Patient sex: F
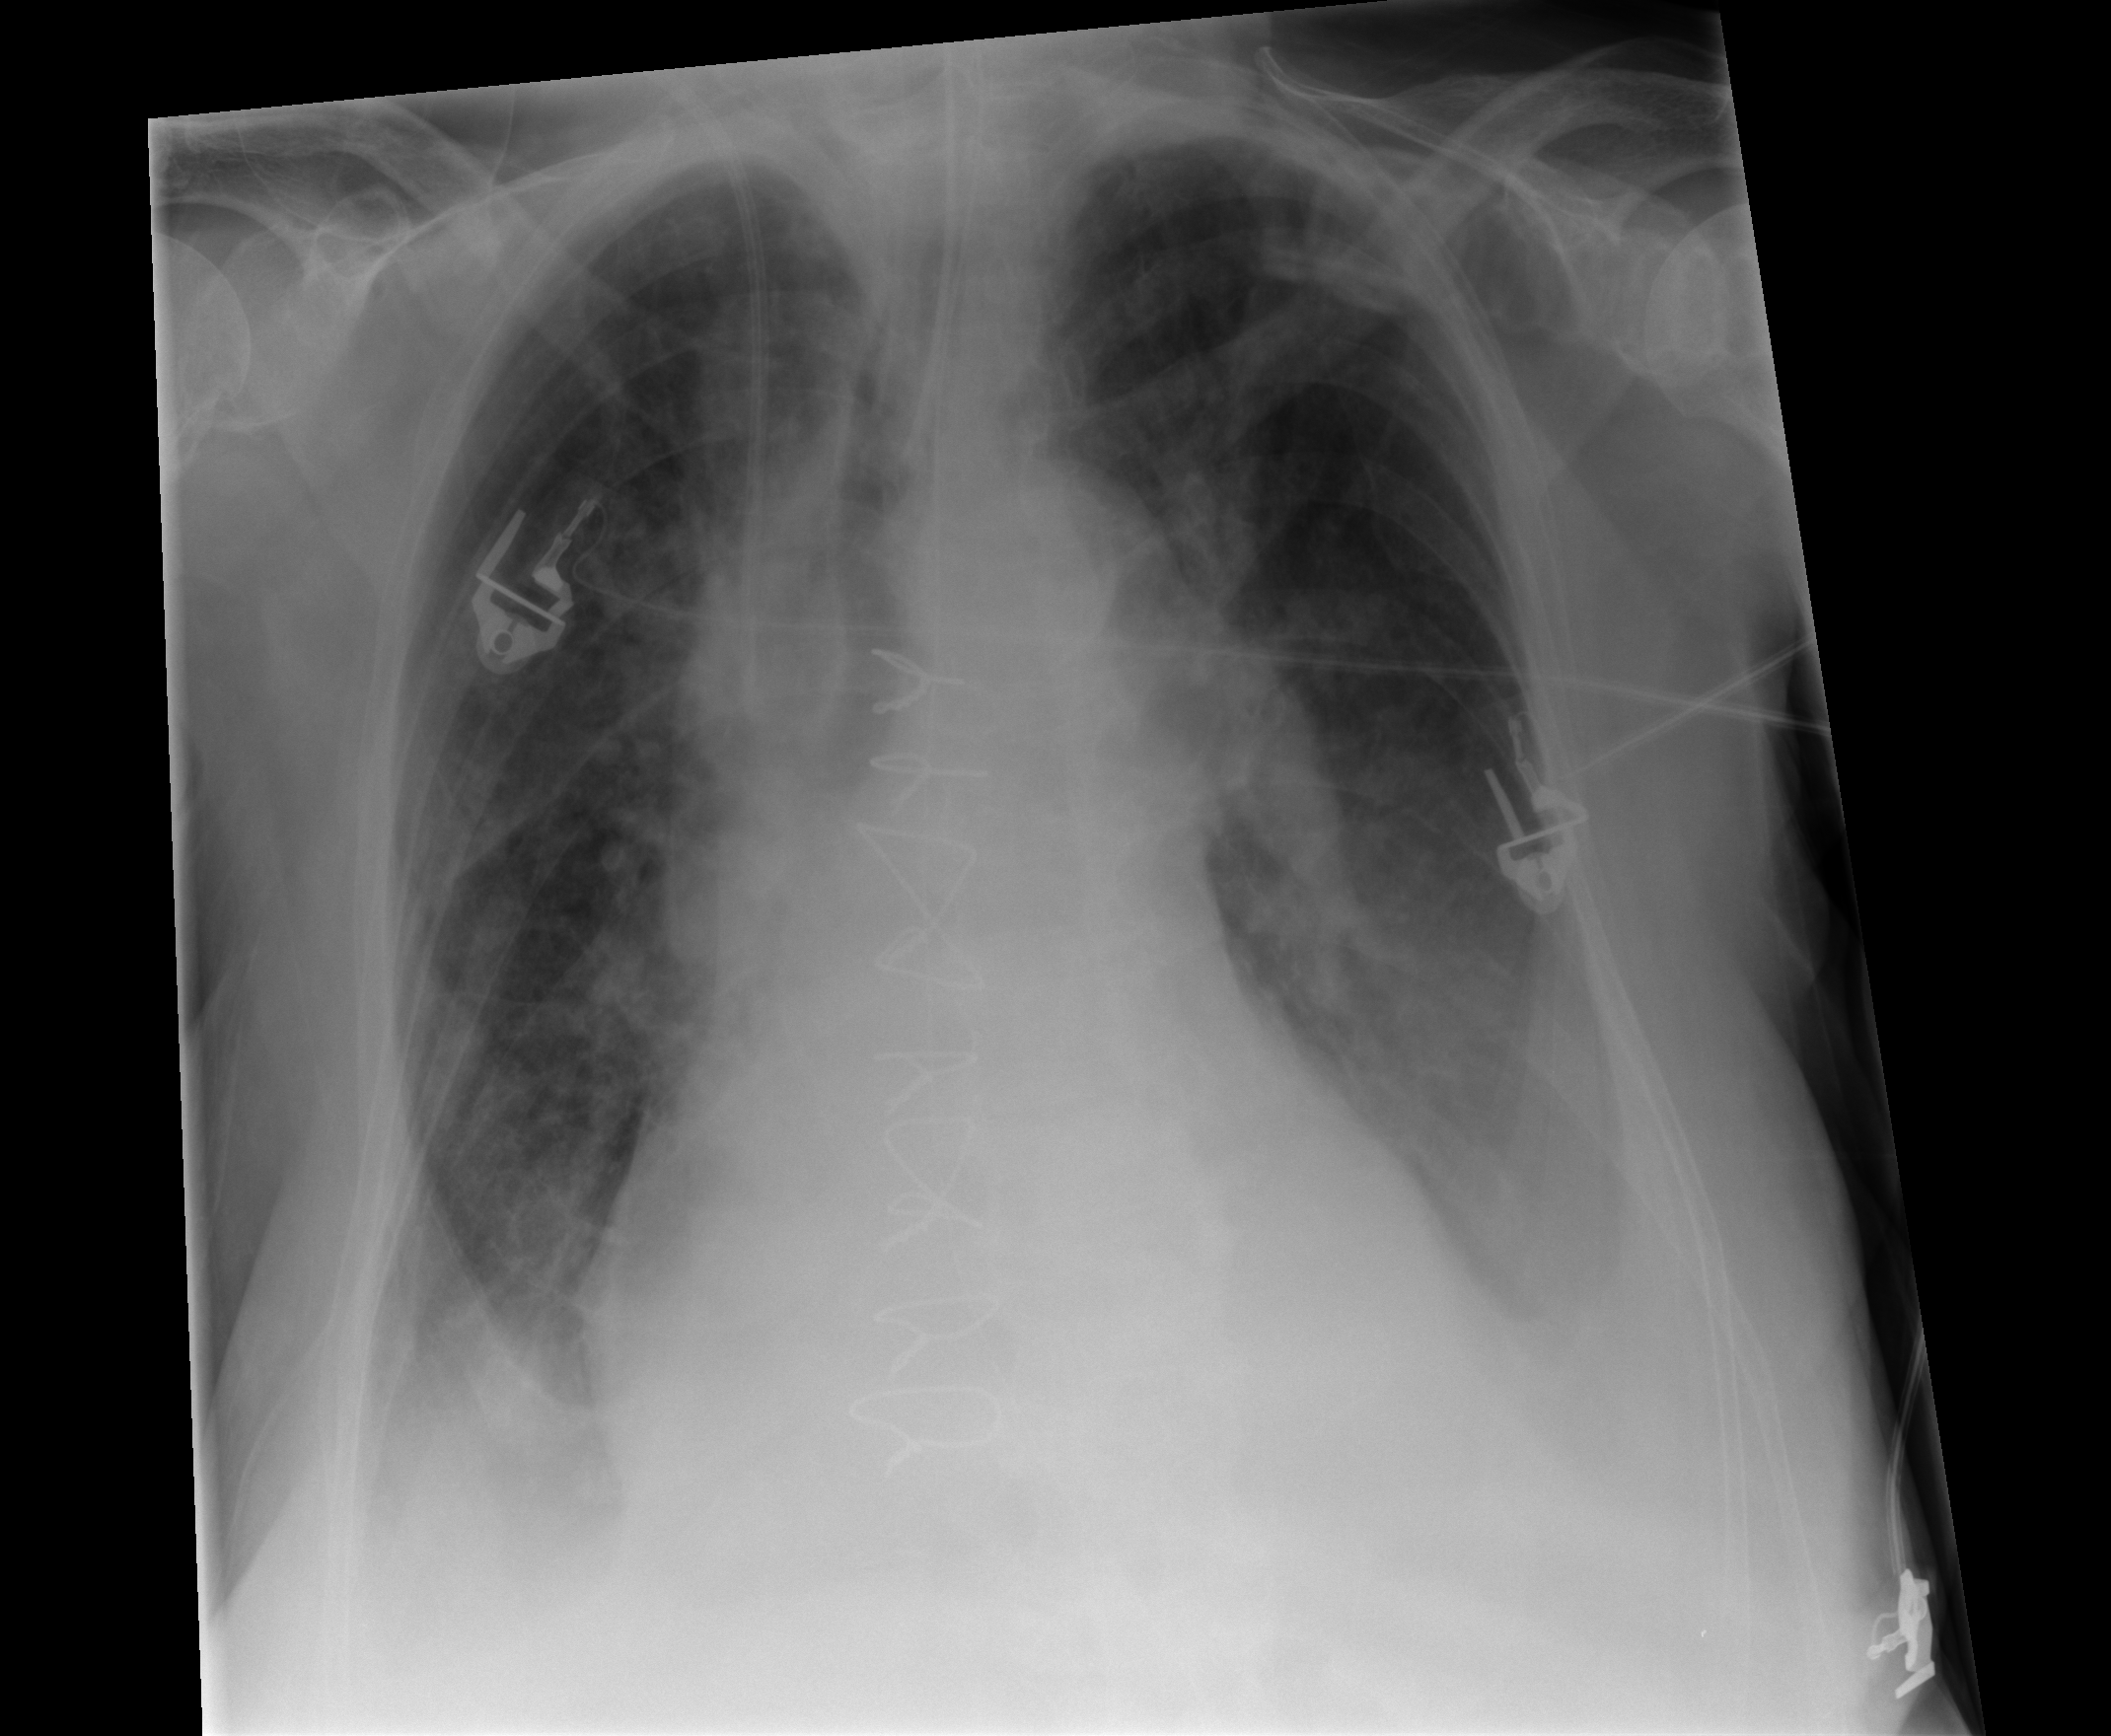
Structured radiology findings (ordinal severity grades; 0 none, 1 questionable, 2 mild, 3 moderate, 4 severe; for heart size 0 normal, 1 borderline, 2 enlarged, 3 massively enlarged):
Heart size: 2
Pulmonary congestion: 2
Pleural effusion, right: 2
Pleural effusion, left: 2
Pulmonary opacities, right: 0
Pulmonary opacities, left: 0
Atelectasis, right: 2
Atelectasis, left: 2